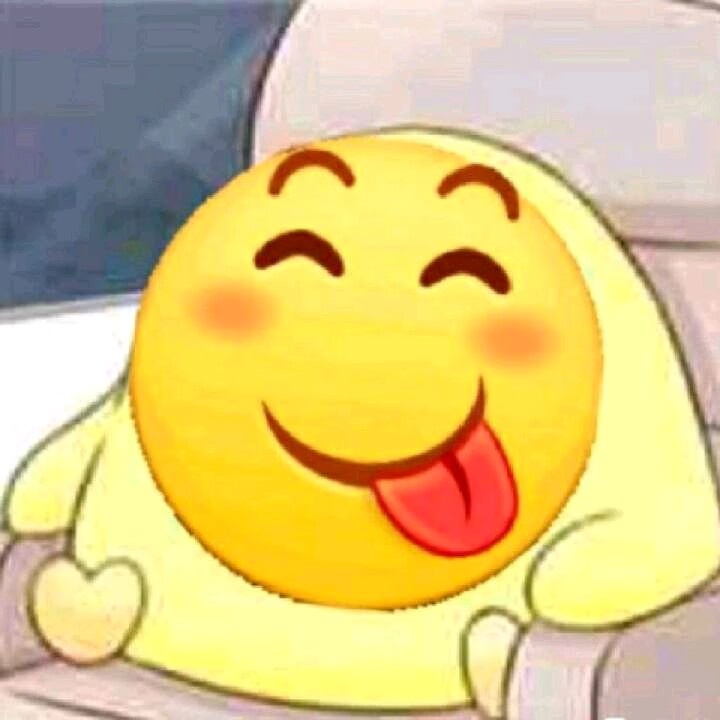
Label: emoji